Field crop: tomato
Growth stage: 2
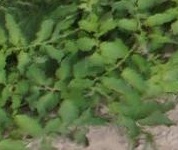
Species: tomato